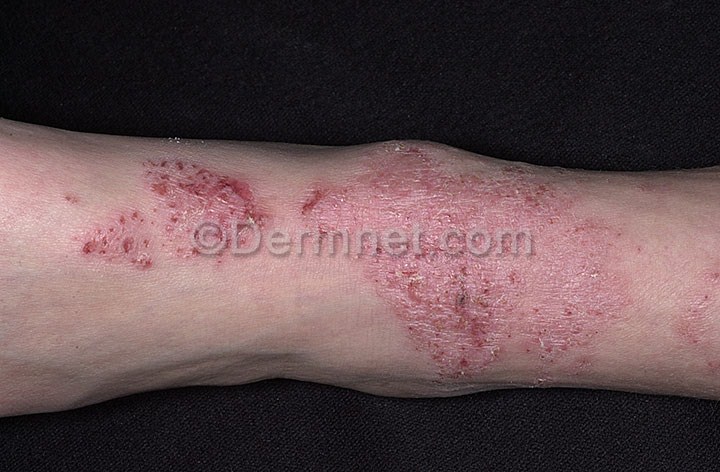
Disease: Atopic Dermatitis Photos